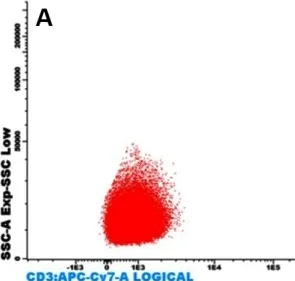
Blood lymphocyte immunophenotyping by flow cytometry. Lymphocytes (marked by red color in dot-plots) were CD3.
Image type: pathology (h&e)